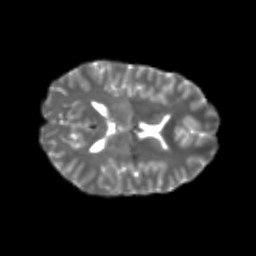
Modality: T2w
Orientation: axial
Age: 22
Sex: female
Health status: healthy
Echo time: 0.074 s